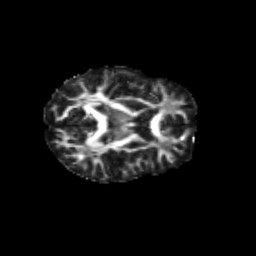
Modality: FA
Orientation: axial
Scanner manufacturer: siemens
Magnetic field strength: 3 T
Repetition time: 9.2 s
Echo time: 0.084 s